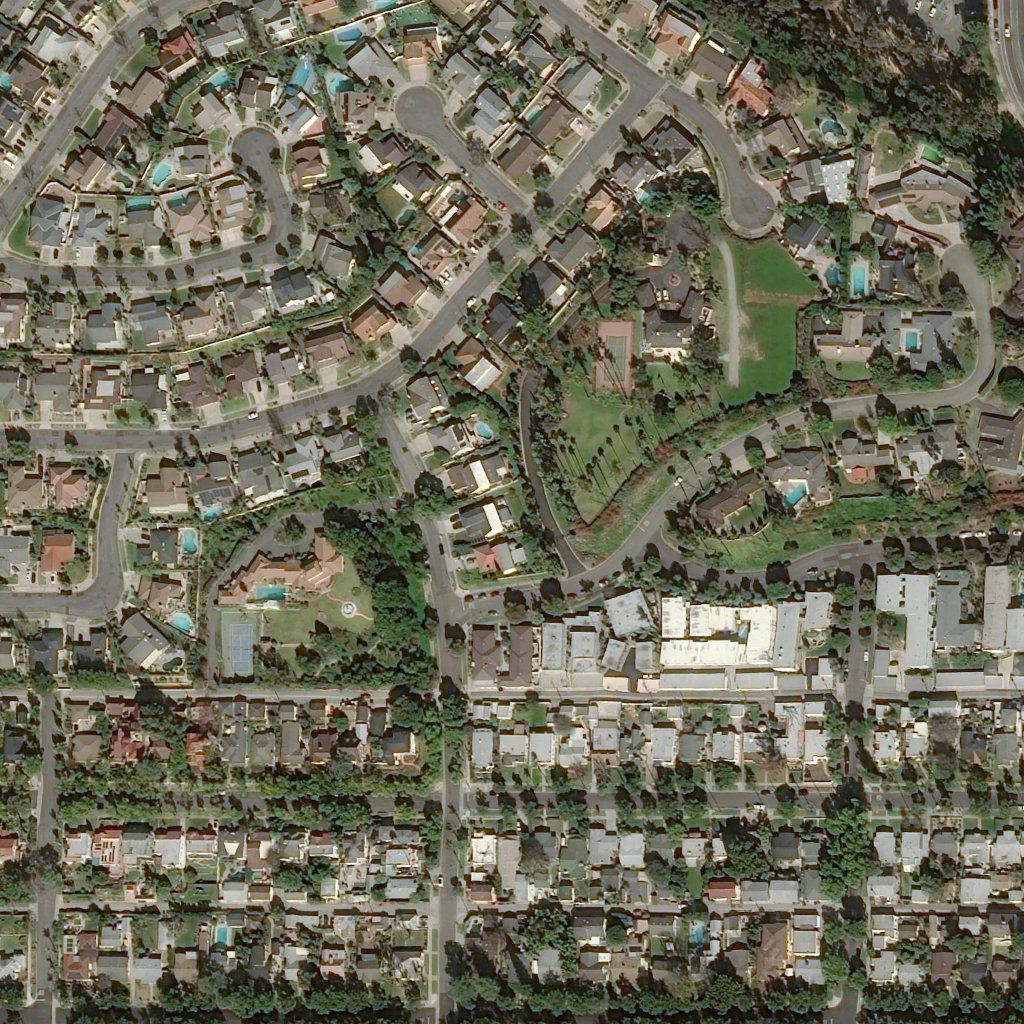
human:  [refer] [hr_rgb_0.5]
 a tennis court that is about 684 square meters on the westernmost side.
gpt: <box>[[21, 59, 25, 66, 0]]</box>